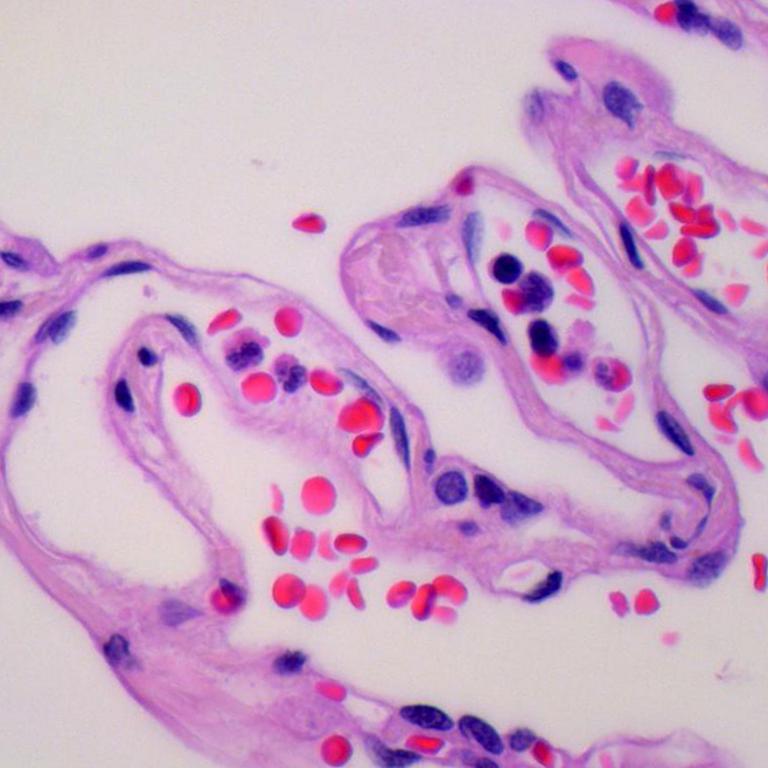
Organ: lung
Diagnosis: benign